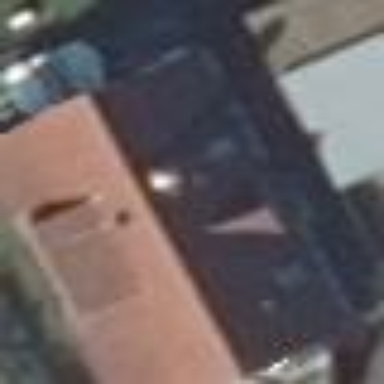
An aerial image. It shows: Detached building with gabled roof.